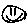
Label: smiley face